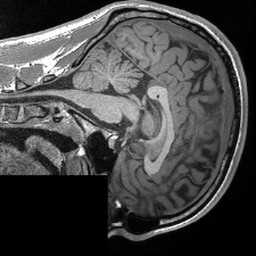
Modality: T1w
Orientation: sagittal
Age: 23
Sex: male